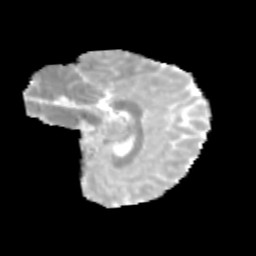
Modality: MD
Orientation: sagittal
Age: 14
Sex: female
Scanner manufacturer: siemens
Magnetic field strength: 3 T
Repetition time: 3.8 s
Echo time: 0.07 s